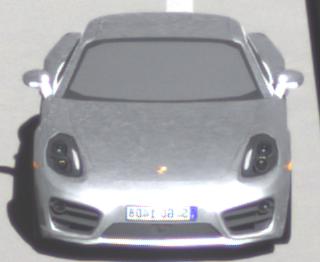
Make: Porsche
Model: Cayman
Detailed model: Cayman (981C)
Model produced from: 2013/03
Model produced until: 2014/04
Doors: 2
Color: white
Road condition: dry road
Daytime: midday
Contrast: high contrast